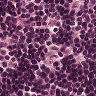
Metastatic tissue present: no